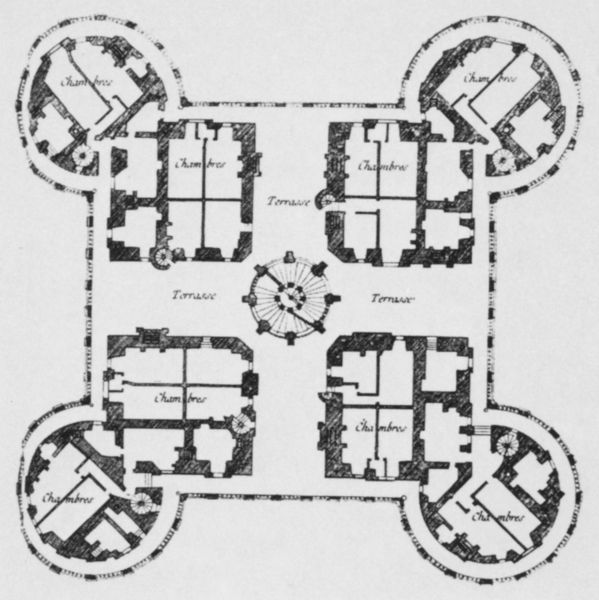
Titel: Schloss von Chambord
Standort: Chambord, Schloß (EU - F); (F Loiretal) (EU - F - Loiretal)
Schlagwörter: weiß, frankreich, raum, schwarz, skizze, zeichnung, zimmer, gebäude, haus, schloss, wand, architektur, wege, england, rund, turm, papier, mauer, treppe, treppen, symmetrie, vier, gang, burg, türme, flug, symmetrisch, flur, räume, herrschaftlich, mauern, plan, zentrum, wendeltreppe, grund, wendel, quadrat, viereck, symetrisch, bau, fesnter, quadratisch, riss, grundriss, bauwerk, rondell, architektru, antichambre, chambre, zeremoniell, spindeltreppe, ecktürme, flure, ziommer, achsensymmetrisch, 1200, nplan, chamber, engnland, vierturmbau, bsu